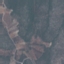
Land use / land cover: HerbaceousVegetation